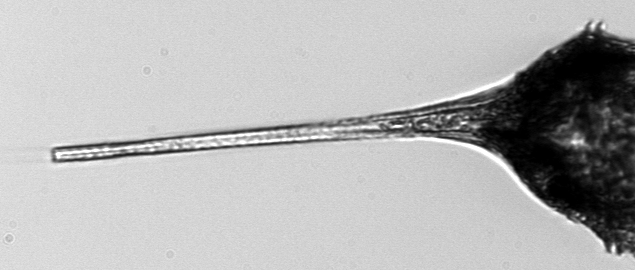
Label: Tripos